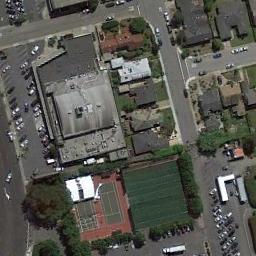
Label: tennis_court